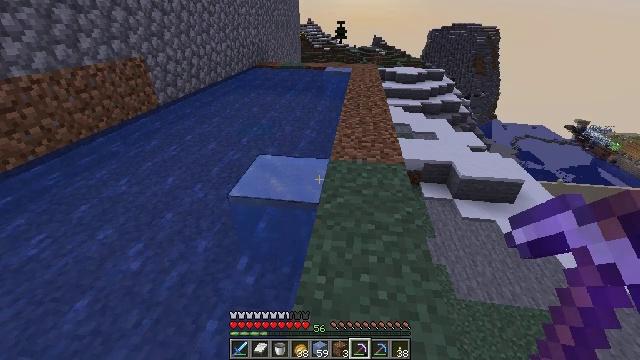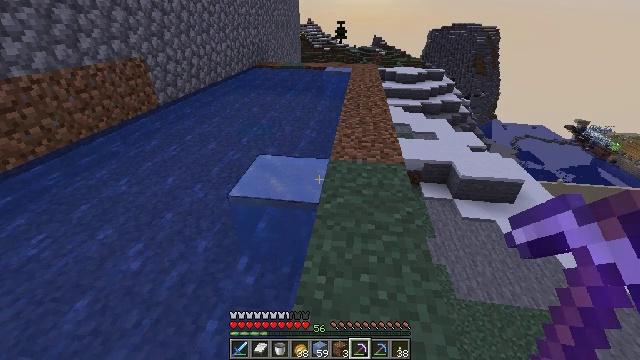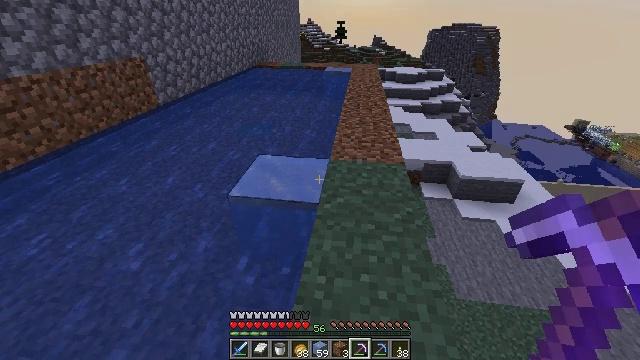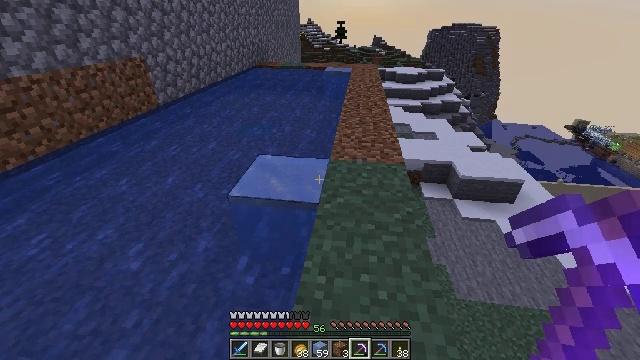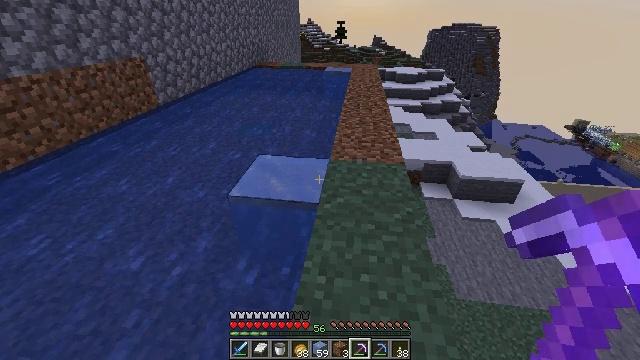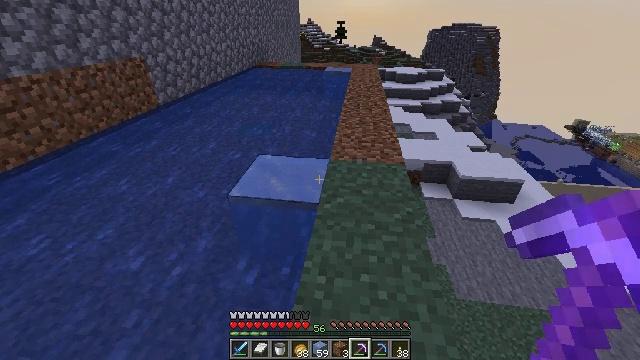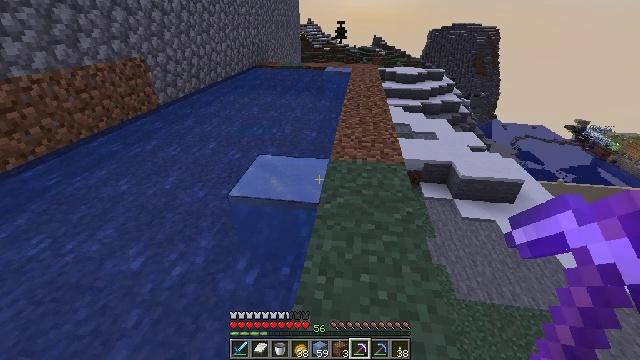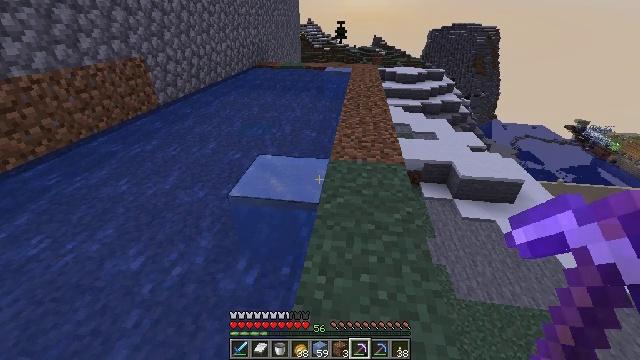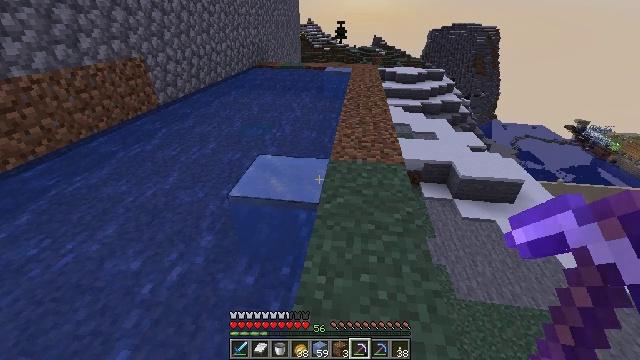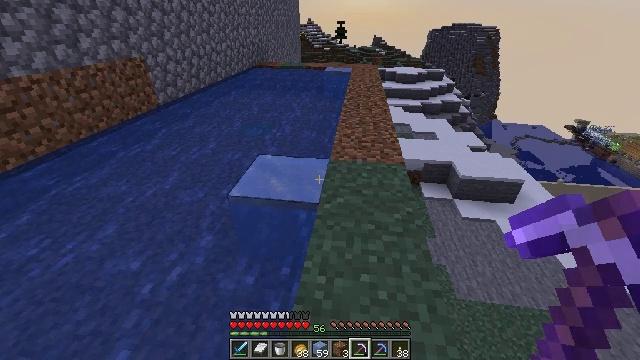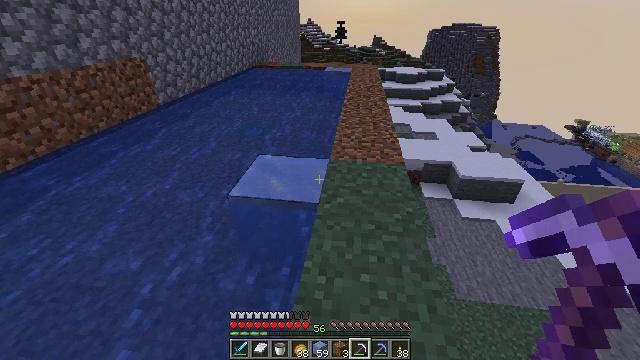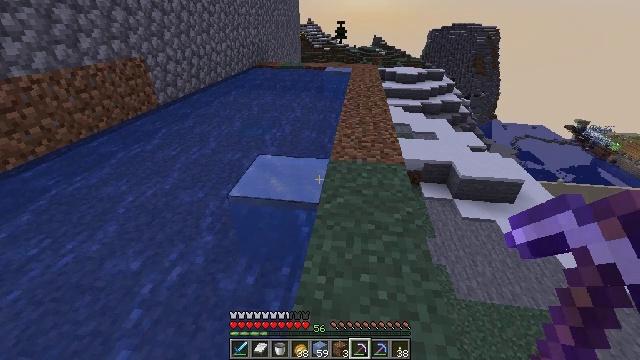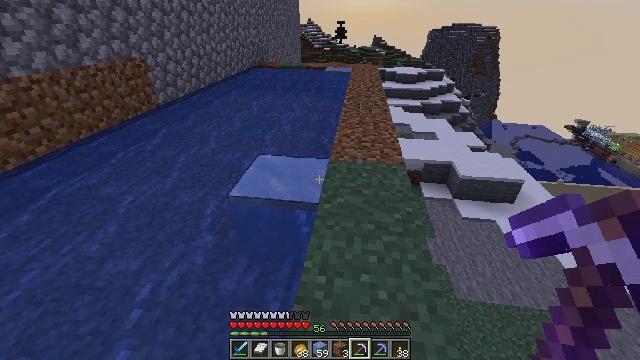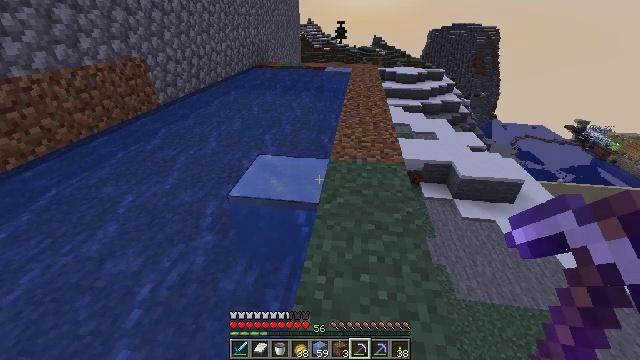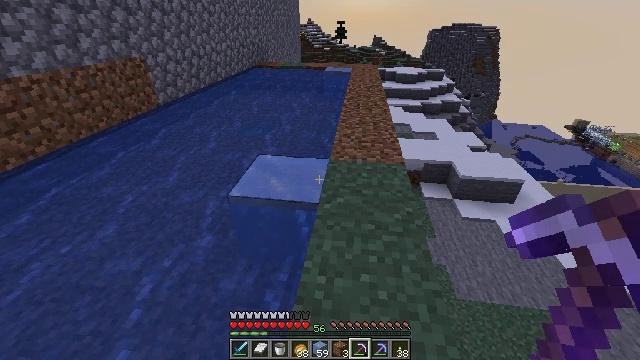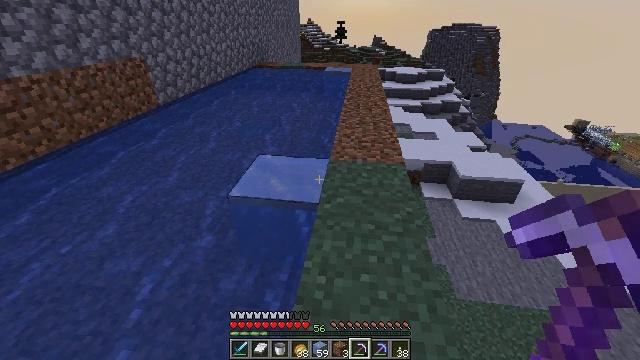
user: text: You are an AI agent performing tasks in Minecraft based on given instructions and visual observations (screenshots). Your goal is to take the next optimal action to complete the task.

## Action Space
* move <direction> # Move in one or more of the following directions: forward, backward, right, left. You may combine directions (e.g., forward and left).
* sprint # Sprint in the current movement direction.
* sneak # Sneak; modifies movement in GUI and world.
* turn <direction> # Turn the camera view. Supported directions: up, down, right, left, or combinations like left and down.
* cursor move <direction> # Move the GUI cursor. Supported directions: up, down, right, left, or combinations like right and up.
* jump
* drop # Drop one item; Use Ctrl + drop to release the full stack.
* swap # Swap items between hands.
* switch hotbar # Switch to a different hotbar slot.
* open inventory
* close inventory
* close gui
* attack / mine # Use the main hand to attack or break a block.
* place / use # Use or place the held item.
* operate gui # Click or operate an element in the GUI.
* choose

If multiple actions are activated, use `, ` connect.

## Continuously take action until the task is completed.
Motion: motion action
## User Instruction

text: Attack the ice to clear a path.
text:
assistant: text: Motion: no_op
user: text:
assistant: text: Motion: no_op
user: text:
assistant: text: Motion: no_op
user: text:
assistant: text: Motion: no_op
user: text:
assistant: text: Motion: no_op
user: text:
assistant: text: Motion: no_op
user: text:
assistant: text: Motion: no_op
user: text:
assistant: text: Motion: no_op
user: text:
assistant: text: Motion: no_op
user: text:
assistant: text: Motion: no_op
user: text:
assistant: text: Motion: no_op
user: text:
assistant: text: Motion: no_op
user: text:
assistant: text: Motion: no_op
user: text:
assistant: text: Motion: no_op
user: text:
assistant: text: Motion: no_op
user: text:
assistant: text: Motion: no_op
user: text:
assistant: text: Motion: no_op
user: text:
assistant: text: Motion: no_op
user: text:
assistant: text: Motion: no_op
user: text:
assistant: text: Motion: no_op
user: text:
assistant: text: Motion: no_op
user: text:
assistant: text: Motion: no_op
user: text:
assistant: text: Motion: no_op
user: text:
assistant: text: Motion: no_op
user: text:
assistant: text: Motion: no_op
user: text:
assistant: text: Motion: no_op
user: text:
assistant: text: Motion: no_op
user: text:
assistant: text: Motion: no_op
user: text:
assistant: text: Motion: no_op
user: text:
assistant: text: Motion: no_op